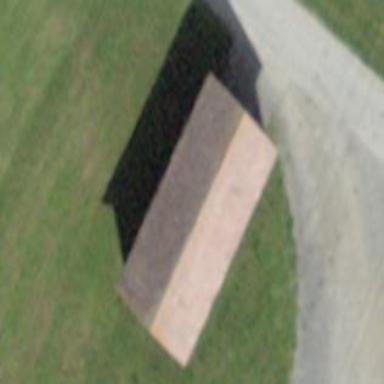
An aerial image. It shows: Barn.